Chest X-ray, AP view. Patient: 18 years old, sex M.
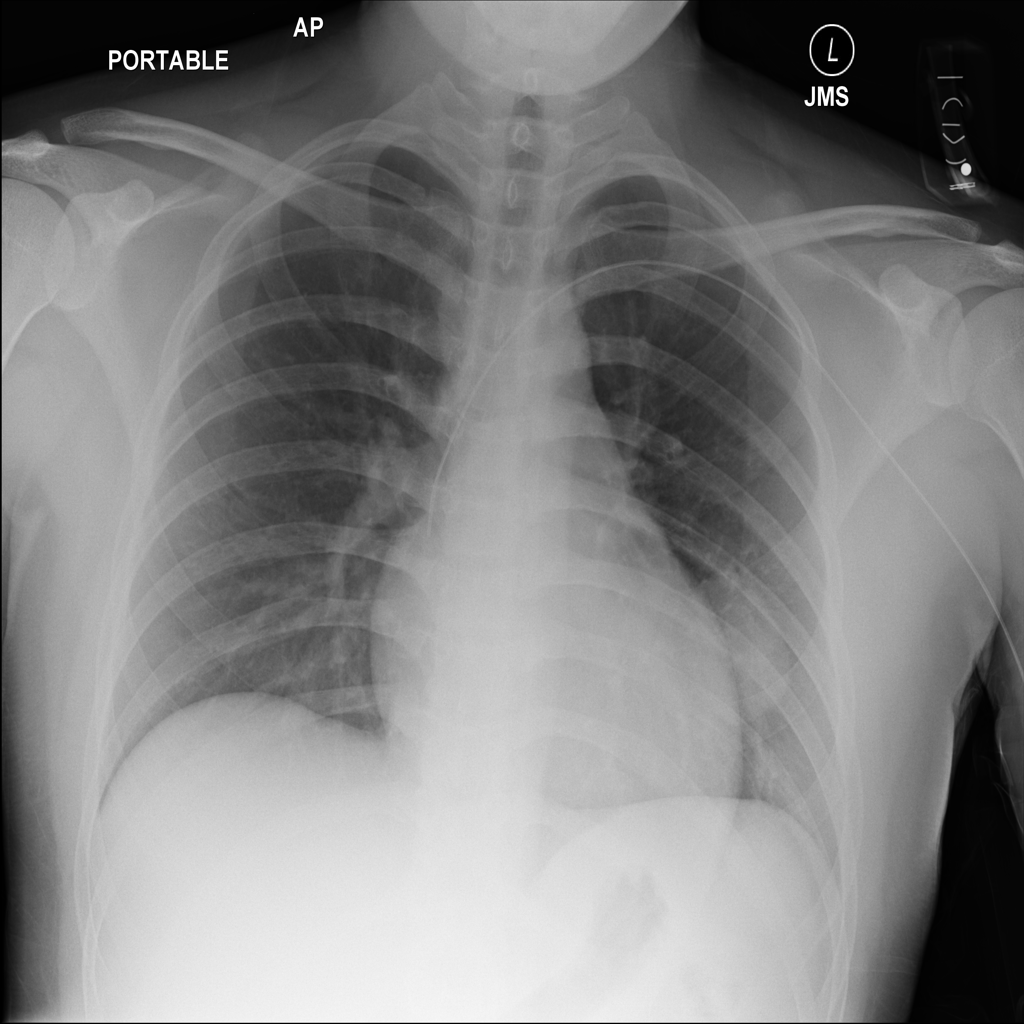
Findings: Mass